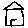
Label: house